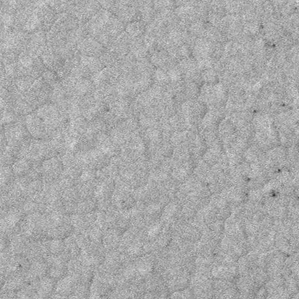
Label: frost